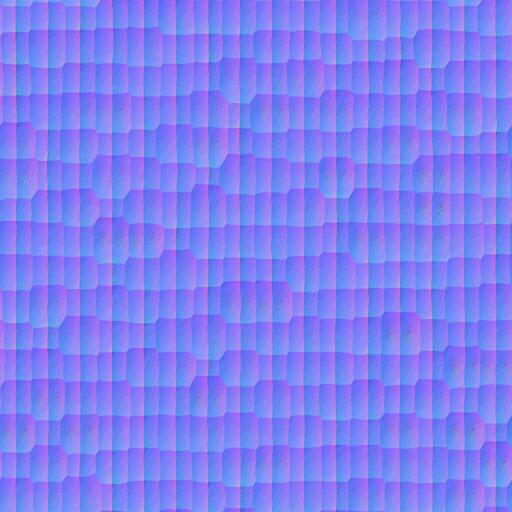
blue fabric towel weave wool woven